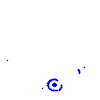
Particle: kaon